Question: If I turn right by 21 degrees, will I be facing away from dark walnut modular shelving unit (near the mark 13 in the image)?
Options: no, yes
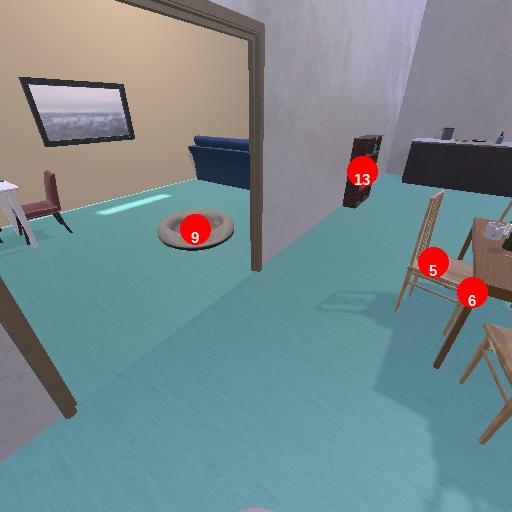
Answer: no